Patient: sex F, age 75
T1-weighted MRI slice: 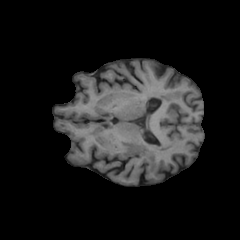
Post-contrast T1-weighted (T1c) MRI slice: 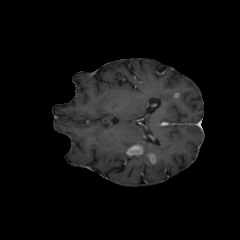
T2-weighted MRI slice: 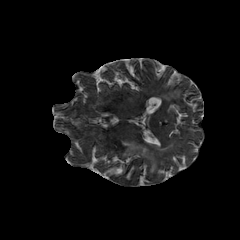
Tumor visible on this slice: yes
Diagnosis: Glioblastoma, IDH-wildtype
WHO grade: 4